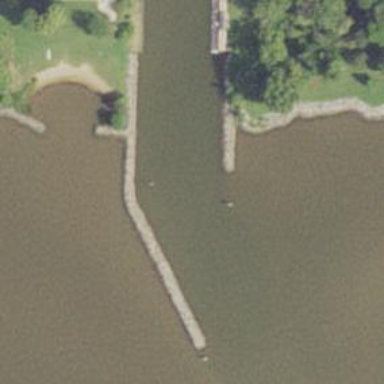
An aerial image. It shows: Breakwater structure.